Question: There's this great plug-in by David Stutz for a multi-select options list using Bootstrap and jQuery.
Resources:
<URL>
<URL>
It works perfect with Google Chrome, Mozilla Firefox or any other modern browser I've tested it with.
My issue is with IE, specifically with version 9.0.8112.
I'm trying to lay out several multiselect controls, one beneath the other.
You can notice in the snapshot below that IE hides an expanded list "behind" the multiselect control beneath it.

HTML code below:
'''
<div id="filters_inner">
Year:
<select id="example6" class='multiselect_filter' multiple="multiple">
<option value="2010">2010</option>
<option value="2011">2011</option>
<option value="2012">2012</option>
<option value="2013">2013</option>
<option value="2014">2014</option>
</select>
<br/>Quarter:
<select id="Select1" class='multiselect_filter' multiple="multiple">
<option value="1">Q1</option>
<option value="2">Q2</option>
<option value="3">Q3</option>
<option value="4">Q4</option>
</select>
</div>
'''
JS code:
'''
$(document).ready(function () {
$('.multiselect_filter').multiselect({
numberDisplayed: 1
});
});
'''
Minor CSS modifications (I've verified that those are not the cause):
'''
.btn-group button {
padding: 1px 3px 1px 3px;
font-family: Verdana;
font-size: 11px;
color: #333333;
text-align: left;
}
select {
text-align: left;
}
'''
I would love to know wheter there's anyone with the notion of how this can be resolved on IE 9.
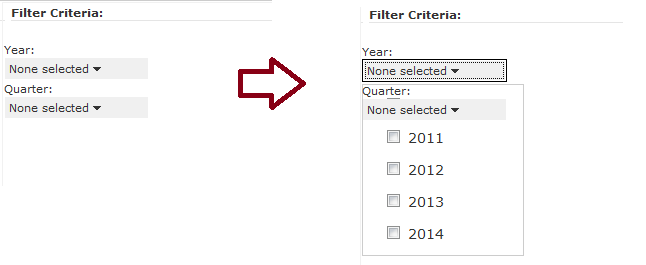
Answer: If IE set 'z-index' to a high value and override any other 'z-index' on it.
'''
<!--[if IE]>
<style type="text/css">
.btn-group.open{
z-index: 9999 !important;
}
</style>
<![endif]-->
'''